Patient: sex F, age 58
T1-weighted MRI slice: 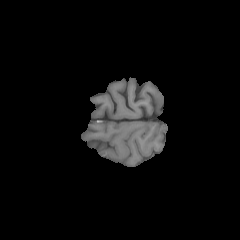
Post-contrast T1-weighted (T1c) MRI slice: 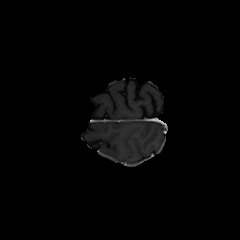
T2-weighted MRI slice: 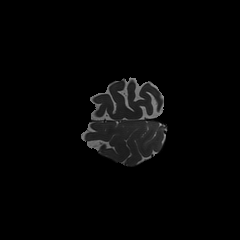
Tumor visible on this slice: no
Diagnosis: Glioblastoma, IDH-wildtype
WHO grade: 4